Interaction volume radius: 10 \u00c5
Interaction volume height: 15 \u00c5
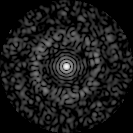
Disorder parameter: 0.8547